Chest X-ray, AP view. Patient: 55 years old, sex M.
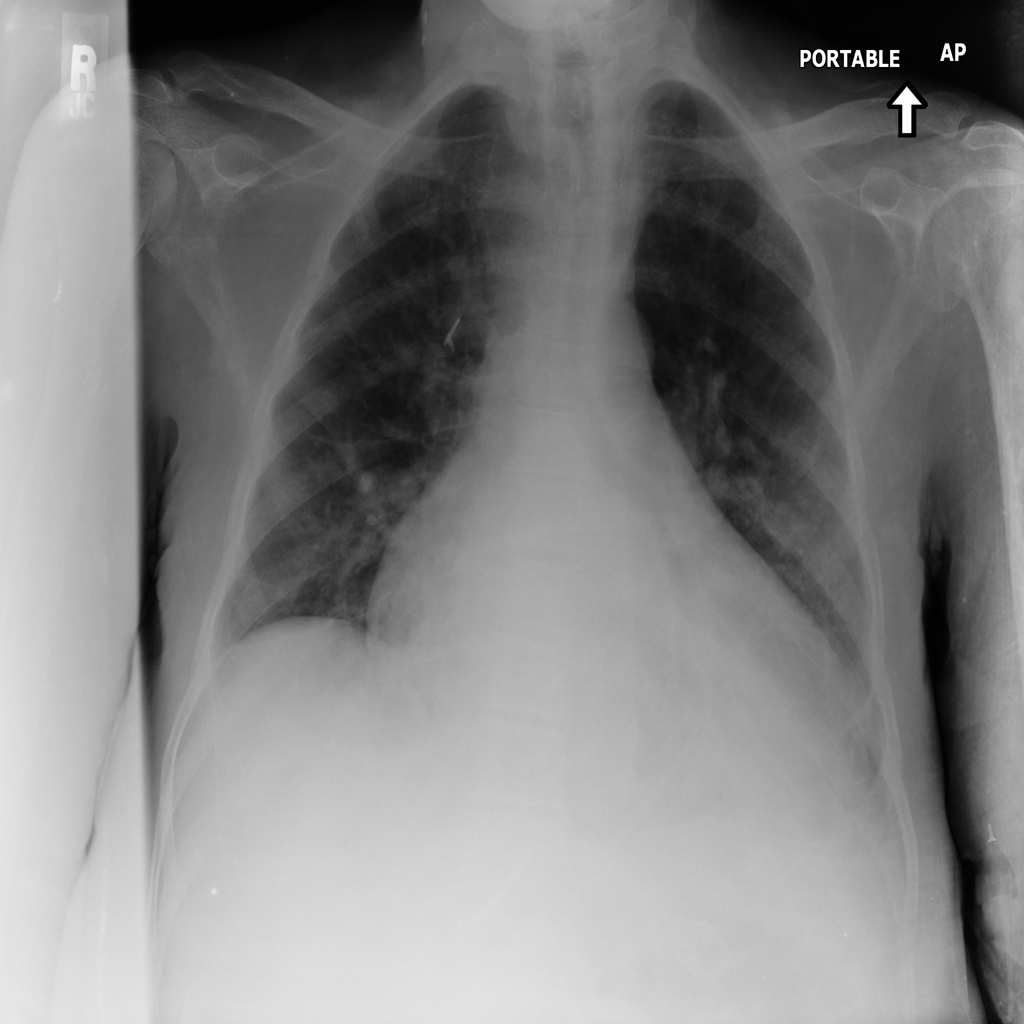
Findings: Cardiomegaly, Effusion